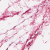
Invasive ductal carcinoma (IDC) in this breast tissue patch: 0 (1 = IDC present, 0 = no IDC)